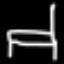
Label: bed